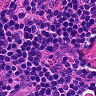
Metastatic tissue present: no